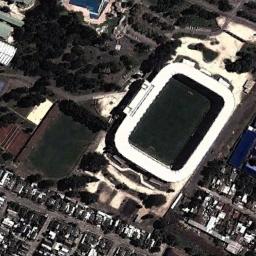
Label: stadium